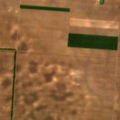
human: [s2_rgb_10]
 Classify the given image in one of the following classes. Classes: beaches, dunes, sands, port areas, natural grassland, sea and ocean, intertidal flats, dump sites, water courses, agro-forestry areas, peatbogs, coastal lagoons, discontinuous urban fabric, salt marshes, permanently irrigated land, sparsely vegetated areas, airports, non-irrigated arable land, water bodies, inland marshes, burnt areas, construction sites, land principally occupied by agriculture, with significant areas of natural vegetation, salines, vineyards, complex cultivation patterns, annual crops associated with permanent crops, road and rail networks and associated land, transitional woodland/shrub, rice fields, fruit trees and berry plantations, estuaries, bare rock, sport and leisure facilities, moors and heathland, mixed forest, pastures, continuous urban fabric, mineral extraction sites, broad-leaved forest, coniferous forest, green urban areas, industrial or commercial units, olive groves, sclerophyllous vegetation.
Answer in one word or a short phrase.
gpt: non-irrigated arable land